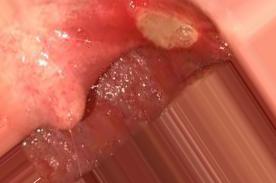
Condition: Mouth Ulcer